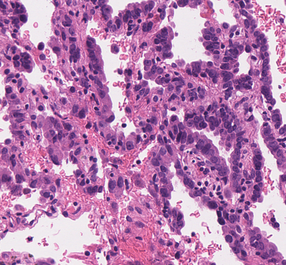
Tumor epithelial tissue: yes
Tumor-associated stroma tissue: yes
Normal tissue: no